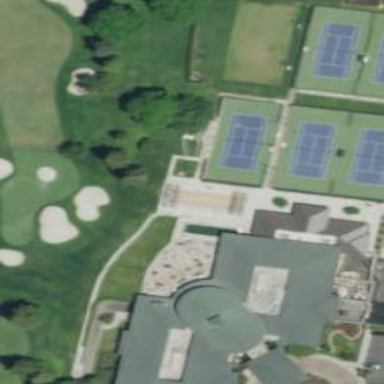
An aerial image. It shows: Clubhouse building at golf course.